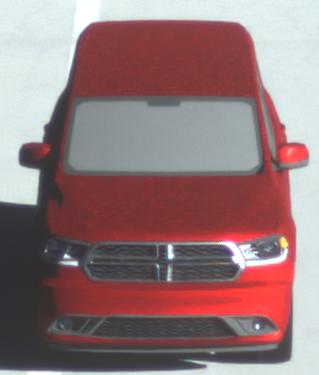
Make: Dodge
Model: Durango
Detailed model: Gen. 3
Model produced from: 2010
Doors: 5
Color: red
Road condition: dry road
Daytime: sunrise or sunset
Contrast: medium contrast